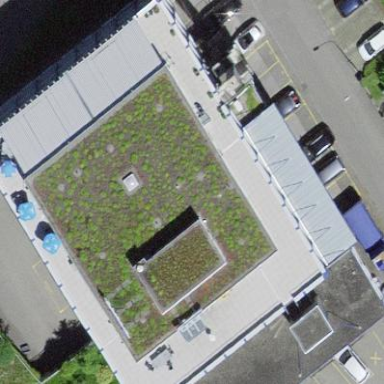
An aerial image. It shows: Industrial building with flat roof.